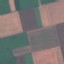
Label: AnnualCrop